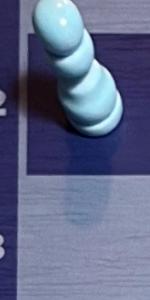
Label: Empty